Question: I'm using MongoDB 2.2 with java-driver 2.10.1
I'm inserting a date field into a document from a 'java.util.Date' instance. My instance has the following value:
'Wed Oct 10 00:00:00 CEST 2012'
but once in mongo, I have this value:
'ISODate("2012-10-09T22:00:00Z")'
My insertion code:
'''
BasicDBObject doc = new BasicDBObject("key", event.getKey())
.append("title", event.getTitle())
.append("description", event.getDescription())
.append("date", event.getDate());
db.getCollection("events").insert(doc);
'''
You can have a look to the date instance referenced from my event object on this debug screenshot:

Is there something to do with the timezone ? Or a bug from the driver ?
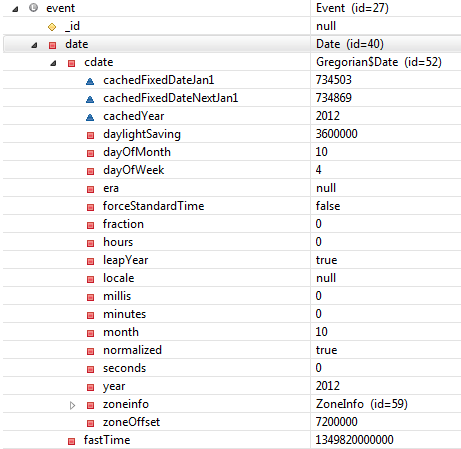
Answer: Dates in MongoDB are always stored as <URL>, so what you're seeing is correct.
The CEST time zone is two hours ahead of UTC (GMT) so your time's correct UTC representation is two hours earlier than your CEST time, which is exactly what you're seeing.